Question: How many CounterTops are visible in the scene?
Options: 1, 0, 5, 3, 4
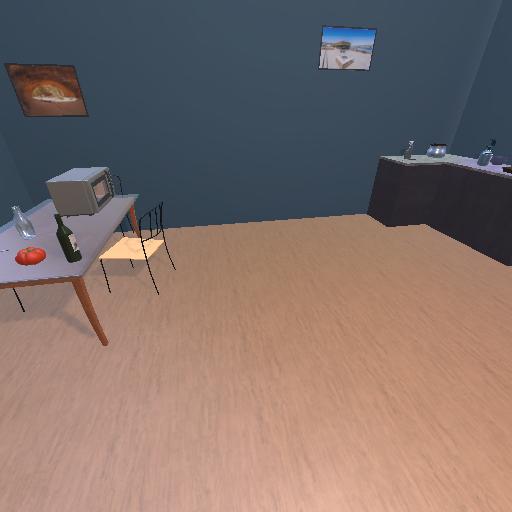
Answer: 1